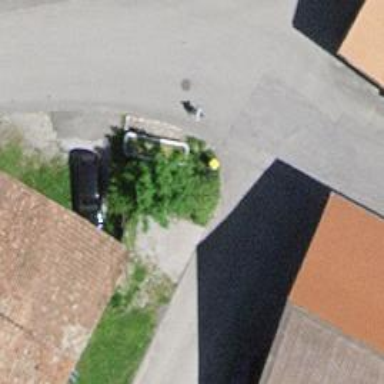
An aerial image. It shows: Post box.